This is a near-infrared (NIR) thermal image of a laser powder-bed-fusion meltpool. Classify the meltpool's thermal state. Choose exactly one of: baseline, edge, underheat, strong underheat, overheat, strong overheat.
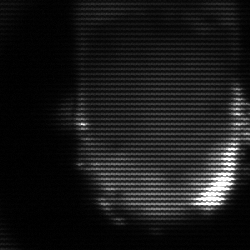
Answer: baseline